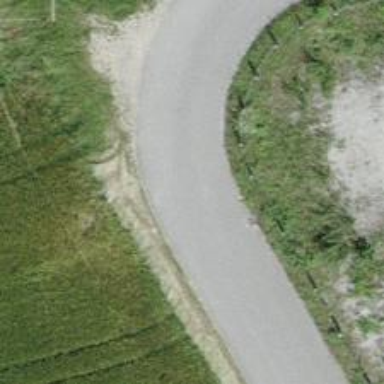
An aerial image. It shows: Unclassified road.